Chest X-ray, AP view. Patient: 56 years old, sex M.
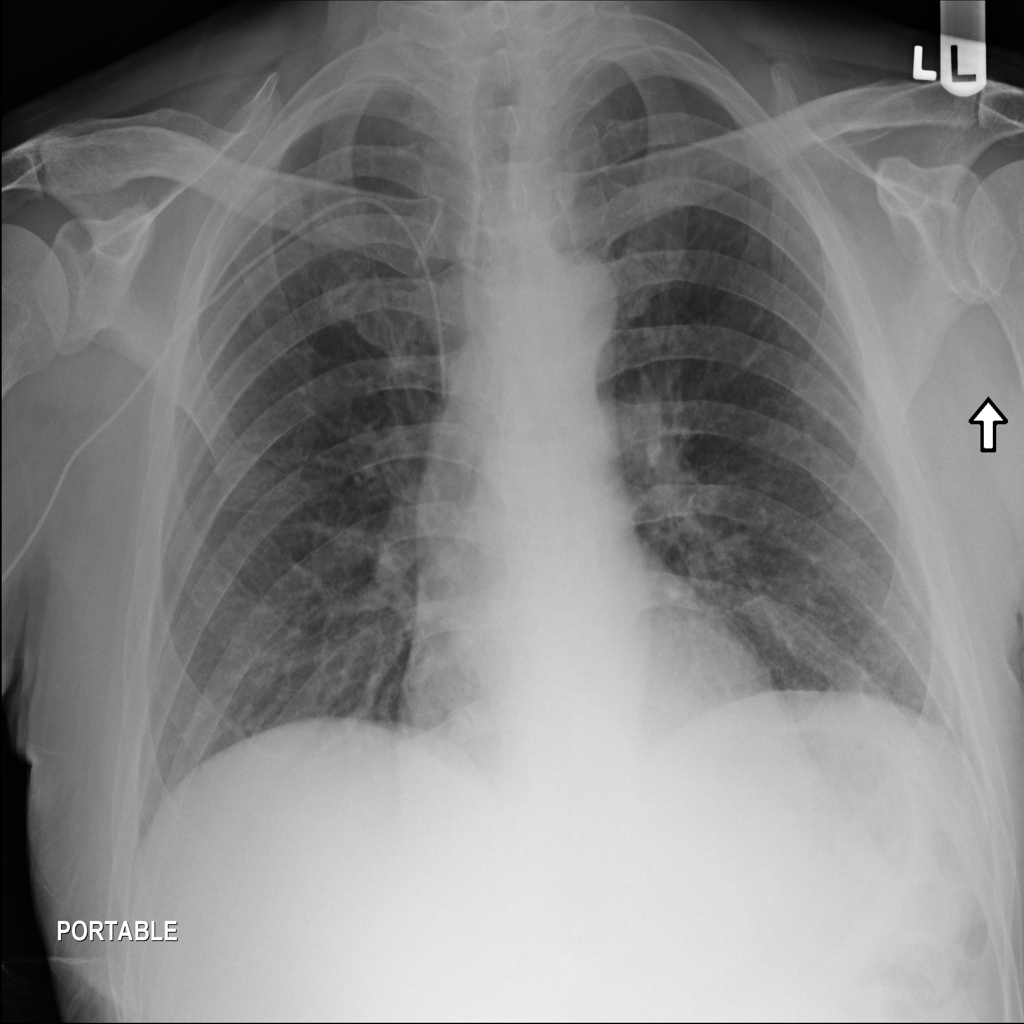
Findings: No Finding